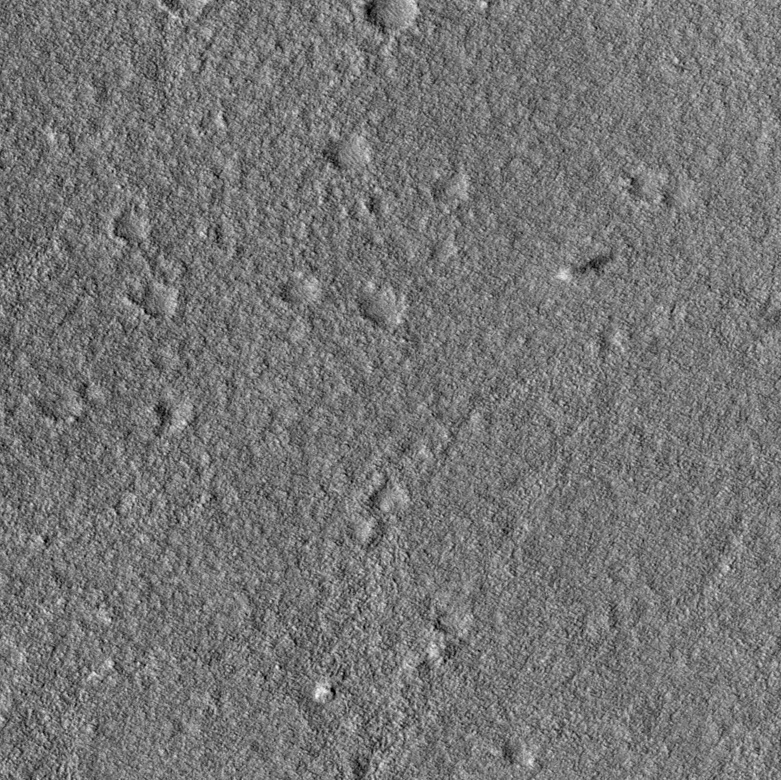
Label: dustdevil